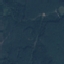
Land use / land cover: Forest